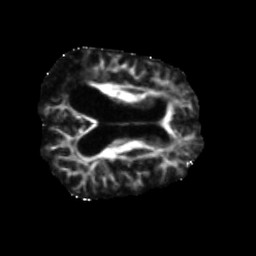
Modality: FA
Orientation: axial
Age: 66
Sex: female
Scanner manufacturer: siemens
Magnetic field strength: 3 T
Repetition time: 5.47 s
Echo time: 0.0854 s